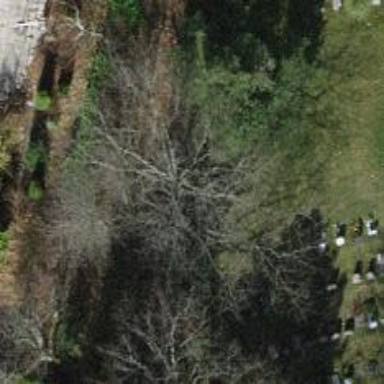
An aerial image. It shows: Deciduous broadleaved tree in cemetery.